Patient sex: M
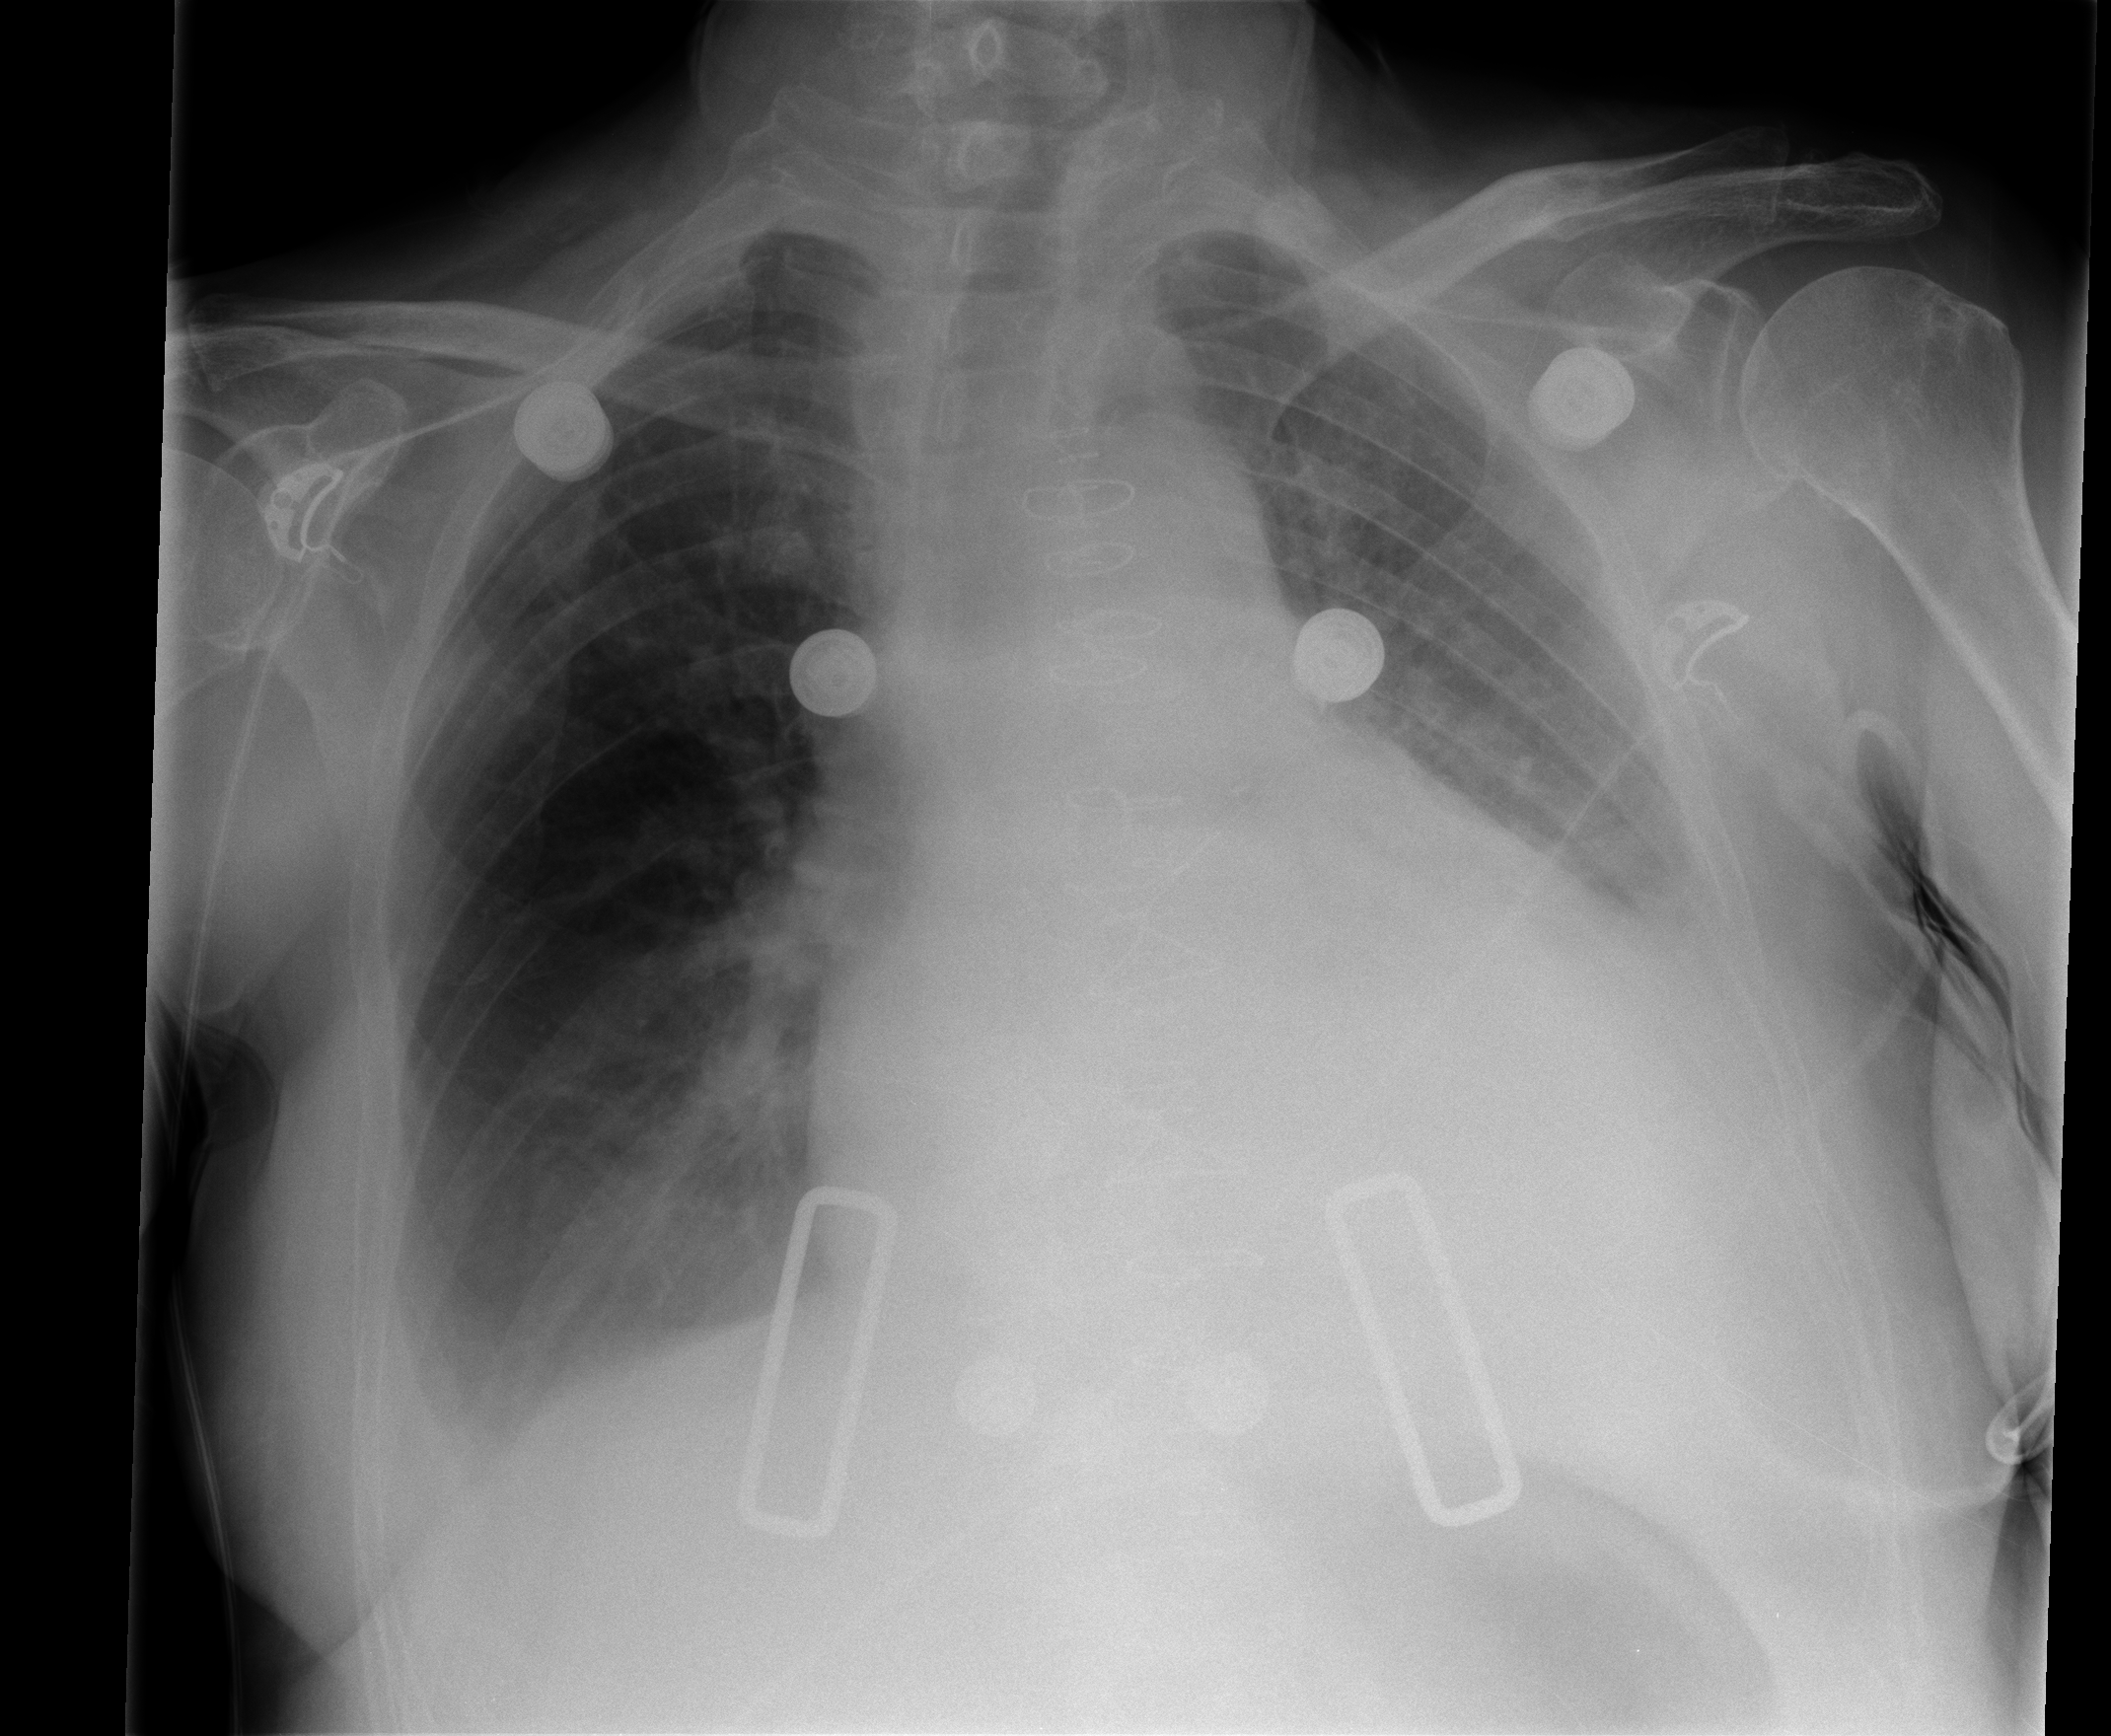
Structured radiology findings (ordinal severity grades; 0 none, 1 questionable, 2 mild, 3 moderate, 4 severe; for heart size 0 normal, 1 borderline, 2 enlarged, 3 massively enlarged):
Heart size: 3
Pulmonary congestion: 0
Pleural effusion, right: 1
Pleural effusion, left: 2
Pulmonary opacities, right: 0
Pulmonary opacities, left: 0
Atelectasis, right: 1
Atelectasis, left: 1